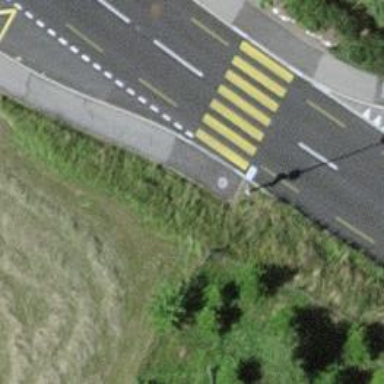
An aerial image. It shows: Kerb barrier.